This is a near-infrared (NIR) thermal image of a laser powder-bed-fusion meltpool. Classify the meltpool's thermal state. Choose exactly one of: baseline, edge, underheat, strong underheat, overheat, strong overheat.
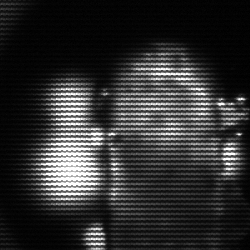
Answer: strong underheat